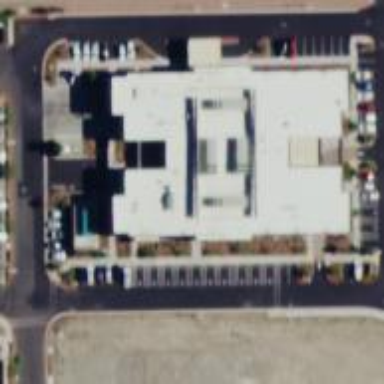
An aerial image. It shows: Hospital building.